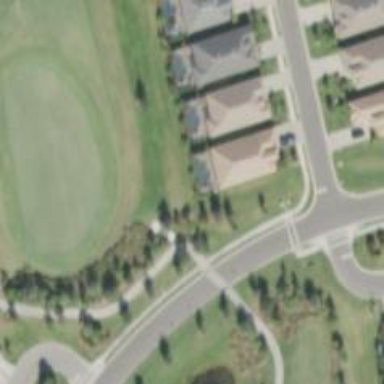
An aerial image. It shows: Service road used as golf cart path.